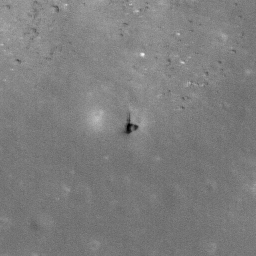
Pit: Milichius A 1
Host crater: Milichius A
Host type: impact_melt
Lunar coordinates: latitude 9.264, longitude 327.927